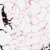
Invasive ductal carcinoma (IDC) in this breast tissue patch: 0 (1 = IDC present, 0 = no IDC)